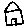
Label: house